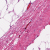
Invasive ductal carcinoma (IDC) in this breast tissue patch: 0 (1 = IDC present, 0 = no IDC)